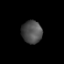
Tissue: prostate
Cell type: Epithelial cells
Senescence score: 0.341
Nuclear area (px): 454
Mean DAPI intensity: 78.029